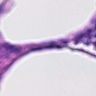
Metastatic tissue present: no